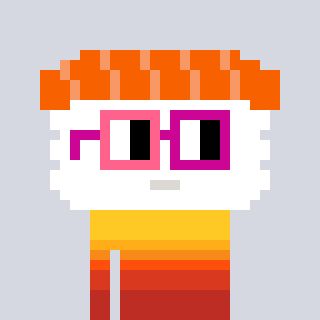
a pixel art character with square pink and red glasses, a nigiri-shaped head and a hotbrown-colored body on a cool background